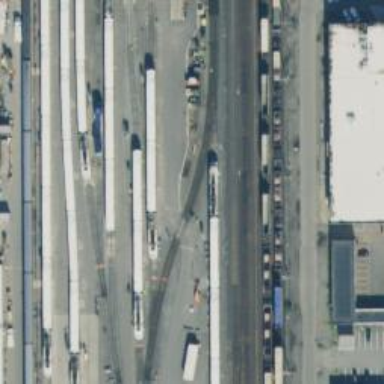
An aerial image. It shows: Railway yard used for servicing trains.